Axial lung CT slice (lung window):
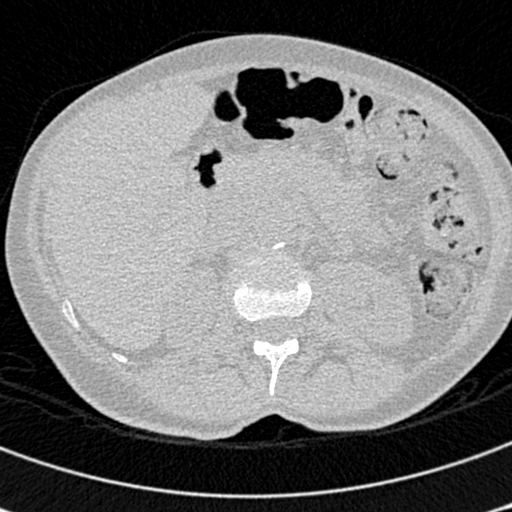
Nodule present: no